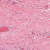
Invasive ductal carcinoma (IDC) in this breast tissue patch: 0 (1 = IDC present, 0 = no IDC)